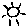
Label: sun